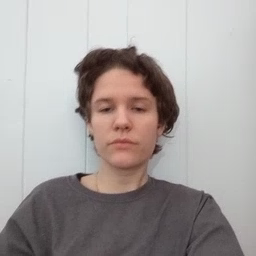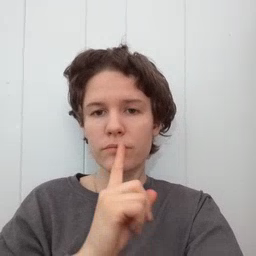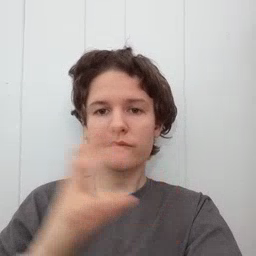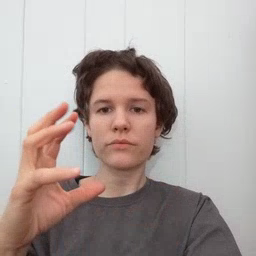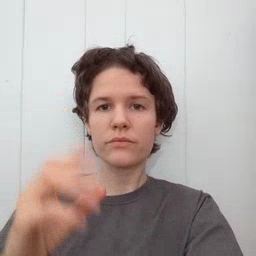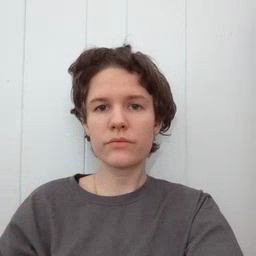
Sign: balloon